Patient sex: F
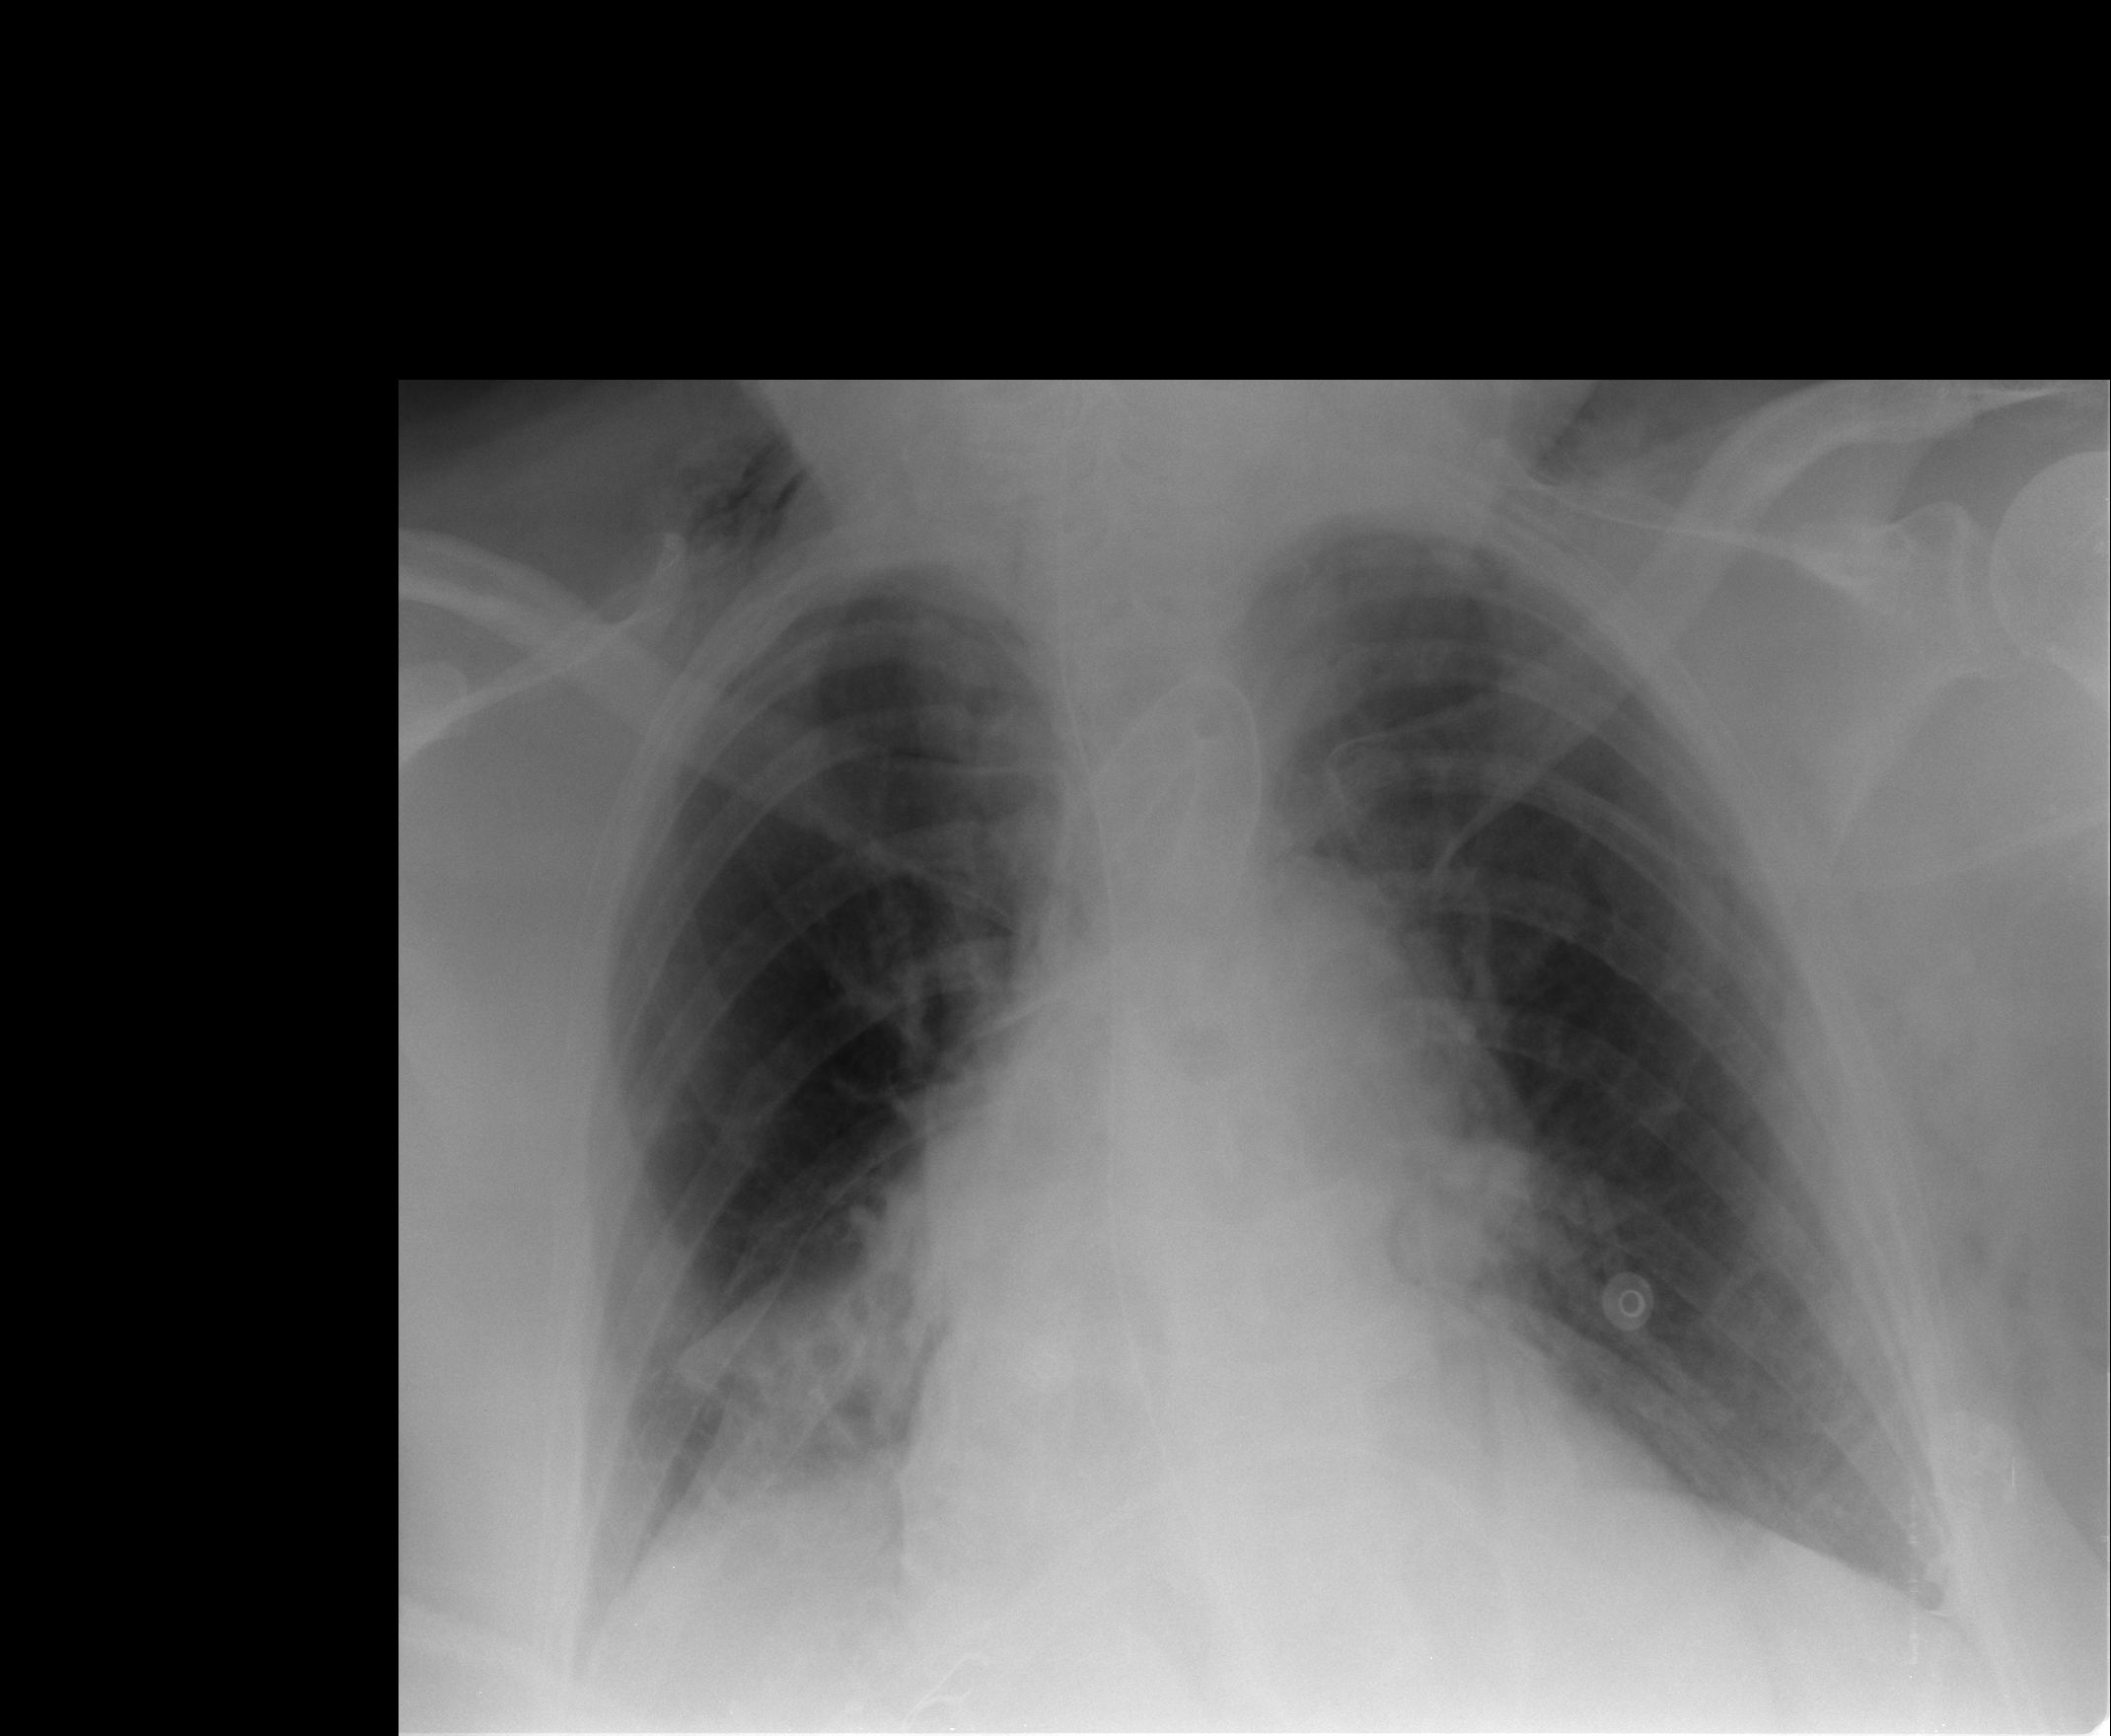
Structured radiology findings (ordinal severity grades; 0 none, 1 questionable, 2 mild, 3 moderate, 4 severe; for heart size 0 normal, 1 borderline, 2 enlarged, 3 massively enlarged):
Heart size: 2
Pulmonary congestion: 0
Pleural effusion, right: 1
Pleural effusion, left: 2
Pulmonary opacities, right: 0
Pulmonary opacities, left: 0
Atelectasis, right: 2
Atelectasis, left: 2